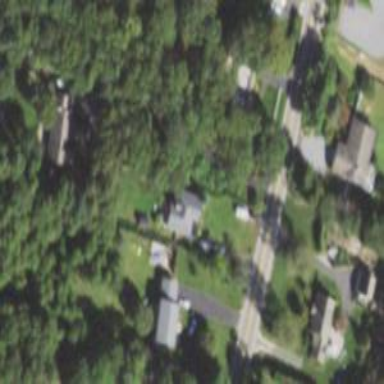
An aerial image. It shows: Driveway.